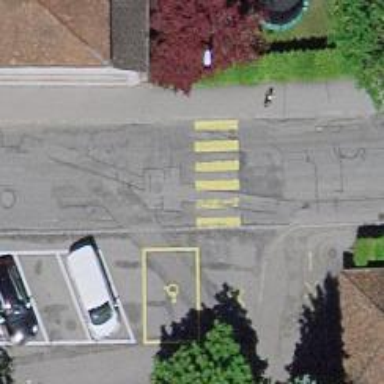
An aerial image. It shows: Zebra crossing on the road.